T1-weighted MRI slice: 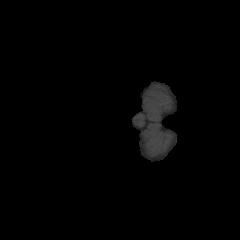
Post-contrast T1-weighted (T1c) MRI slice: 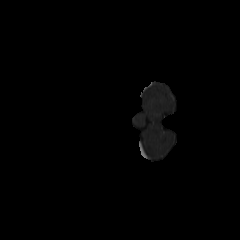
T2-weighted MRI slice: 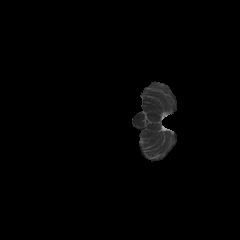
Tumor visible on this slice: no